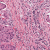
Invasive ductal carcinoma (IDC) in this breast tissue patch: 1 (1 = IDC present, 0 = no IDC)